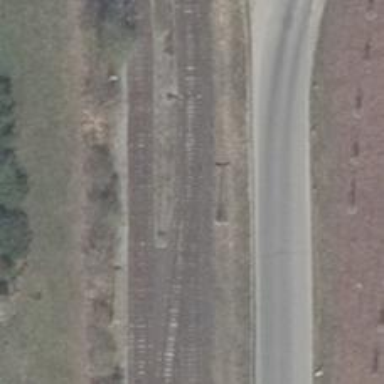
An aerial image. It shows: Disused railway spur service.